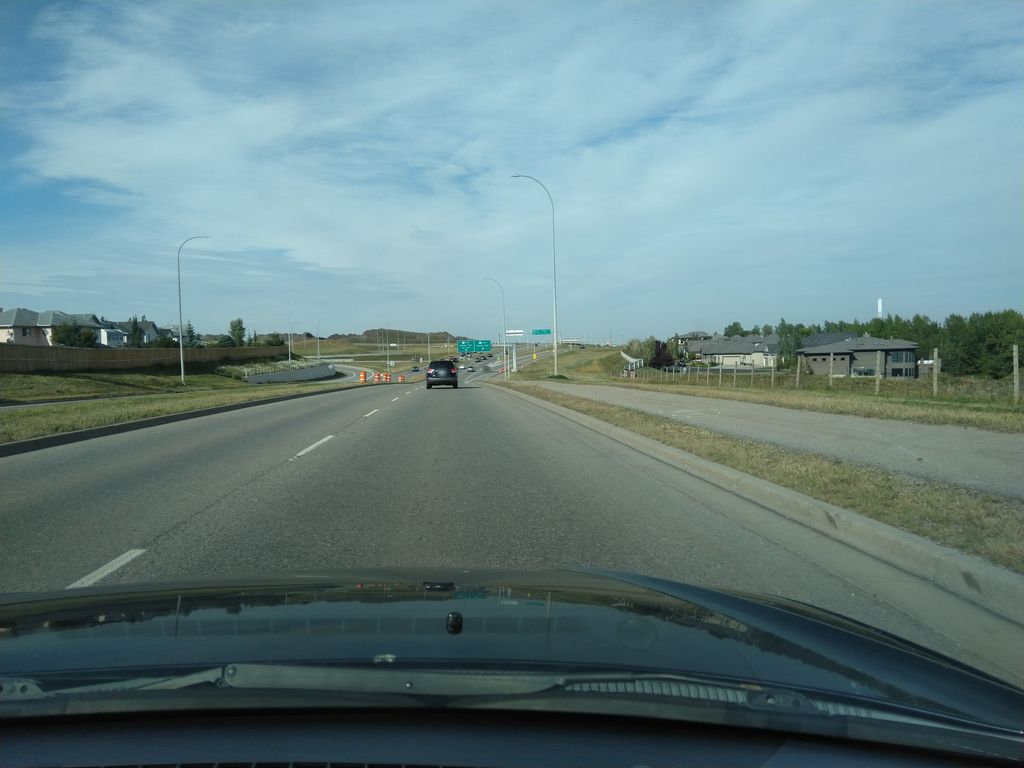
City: calgary